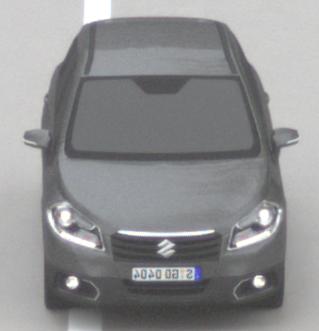
Make: Suzuki
Model: SX4 S-Cross 1.6
Detailed model: SX4 (II) S-Cross
Model produced from: 2013/10
Model produced until: 2015/08
Doors: 5
Color: gray
Road condition: dry road
Daytime: midday
Contrast: low contrast